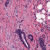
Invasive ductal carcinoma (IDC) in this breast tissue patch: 0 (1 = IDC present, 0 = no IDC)